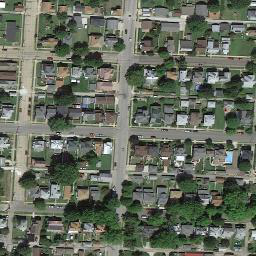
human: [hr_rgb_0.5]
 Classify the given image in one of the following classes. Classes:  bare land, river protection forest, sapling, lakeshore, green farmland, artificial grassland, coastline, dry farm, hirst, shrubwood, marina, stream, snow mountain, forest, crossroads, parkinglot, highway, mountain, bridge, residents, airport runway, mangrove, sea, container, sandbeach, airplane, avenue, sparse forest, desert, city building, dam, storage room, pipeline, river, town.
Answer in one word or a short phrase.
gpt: town